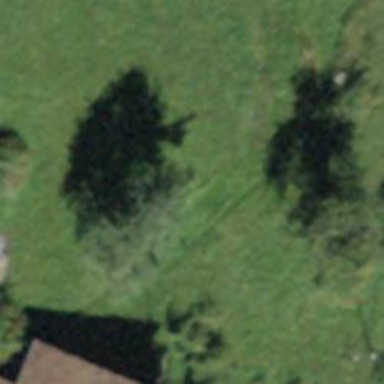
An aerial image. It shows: Path covered in grass.